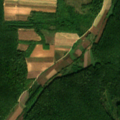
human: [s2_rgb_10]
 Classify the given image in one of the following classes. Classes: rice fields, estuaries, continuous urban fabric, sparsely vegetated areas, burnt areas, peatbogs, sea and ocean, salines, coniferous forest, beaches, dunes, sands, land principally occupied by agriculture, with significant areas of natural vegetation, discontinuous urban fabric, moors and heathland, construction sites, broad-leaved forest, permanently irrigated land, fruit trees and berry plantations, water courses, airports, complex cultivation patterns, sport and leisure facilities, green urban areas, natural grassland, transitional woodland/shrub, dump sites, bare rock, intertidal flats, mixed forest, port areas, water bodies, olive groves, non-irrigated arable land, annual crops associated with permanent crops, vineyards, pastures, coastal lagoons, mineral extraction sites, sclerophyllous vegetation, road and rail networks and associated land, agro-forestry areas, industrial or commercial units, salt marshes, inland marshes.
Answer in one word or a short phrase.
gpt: non-irrigated arable land, pastures, land principally occupied by agriculture, with significant areas of natural vegetation, broad-leaved forest